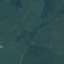
Land use / land cover: Pasture